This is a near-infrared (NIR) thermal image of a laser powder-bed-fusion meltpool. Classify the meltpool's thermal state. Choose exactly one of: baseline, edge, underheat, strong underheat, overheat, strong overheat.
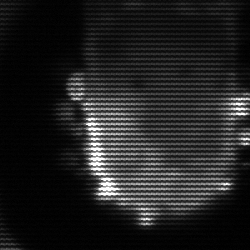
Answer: baseline